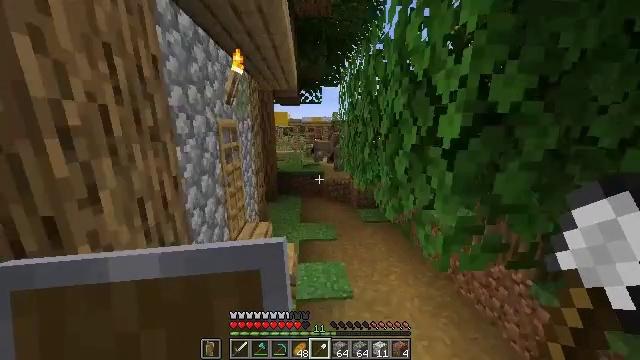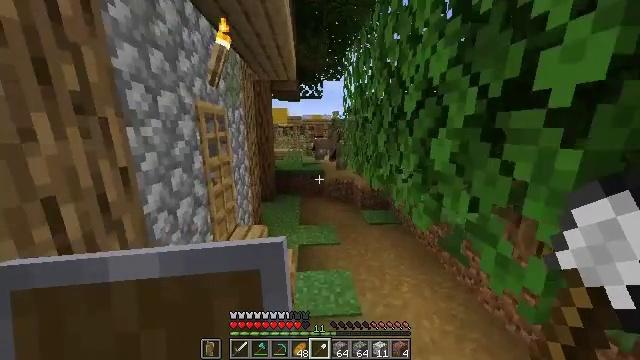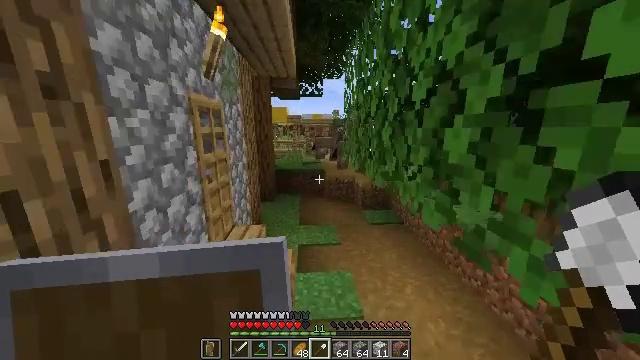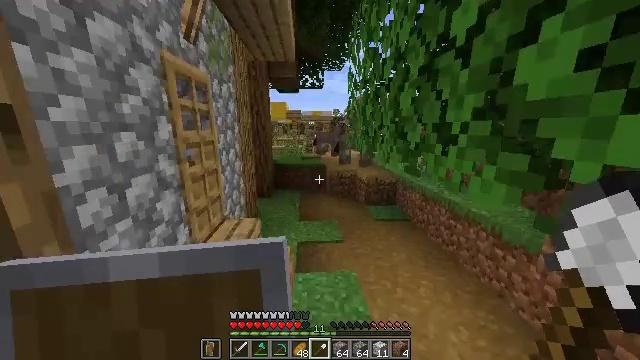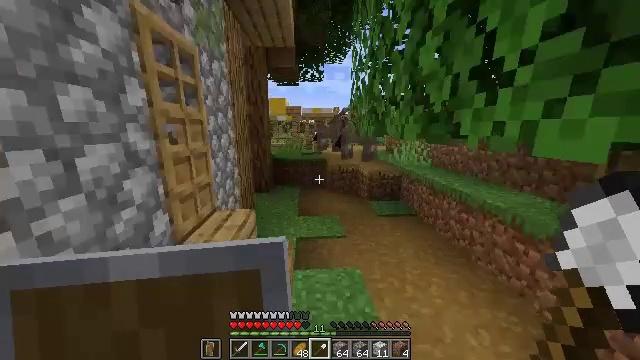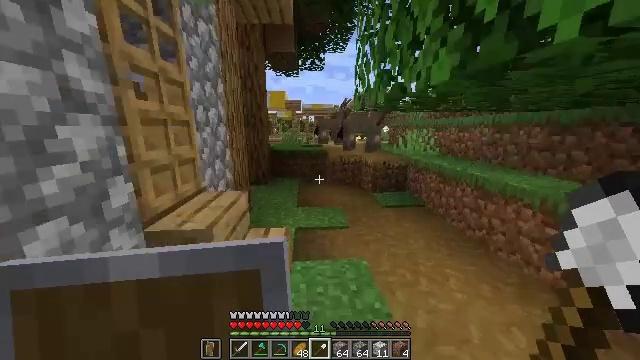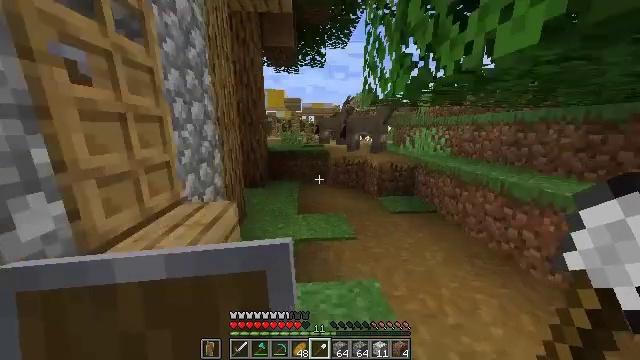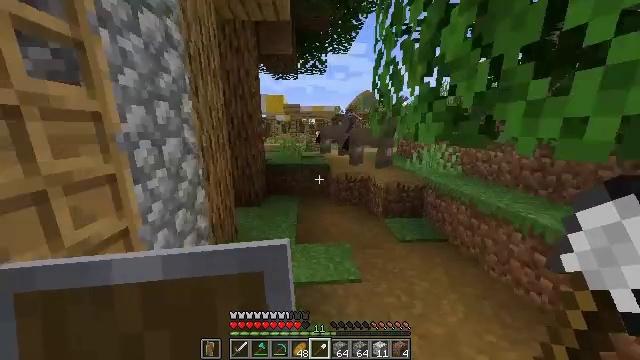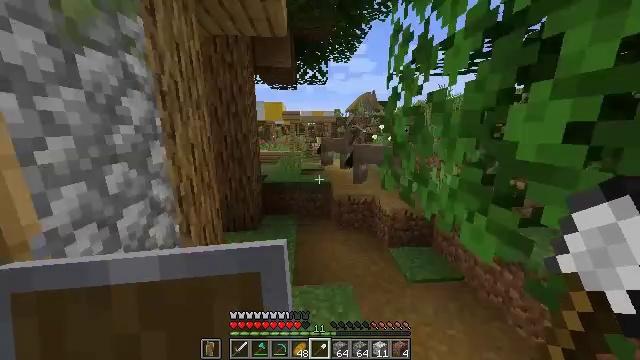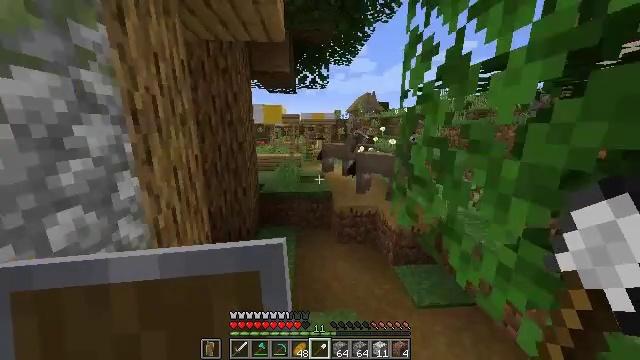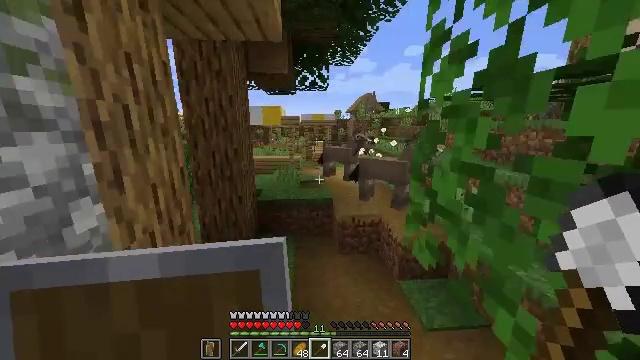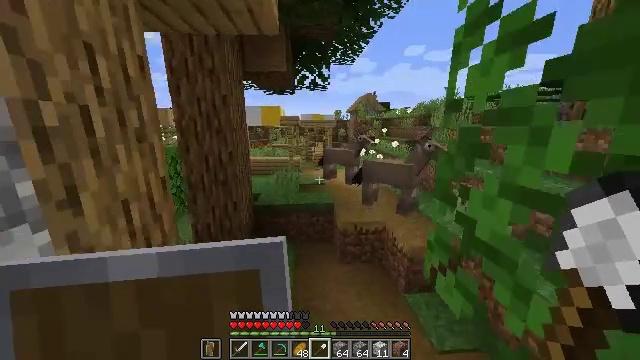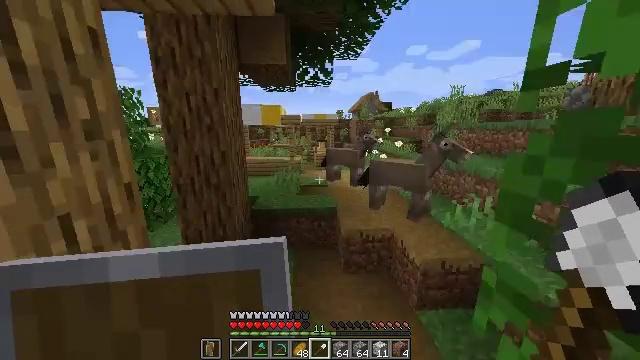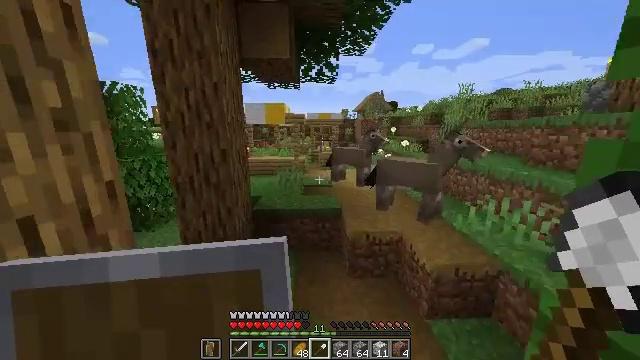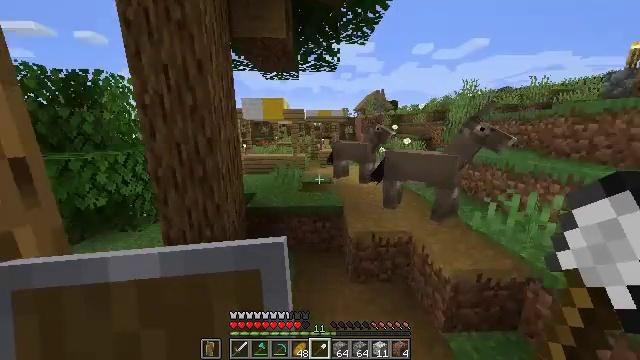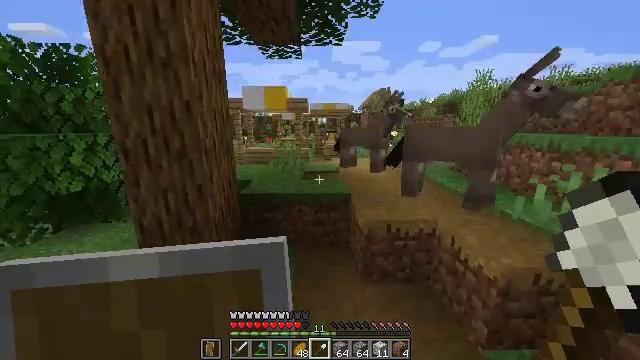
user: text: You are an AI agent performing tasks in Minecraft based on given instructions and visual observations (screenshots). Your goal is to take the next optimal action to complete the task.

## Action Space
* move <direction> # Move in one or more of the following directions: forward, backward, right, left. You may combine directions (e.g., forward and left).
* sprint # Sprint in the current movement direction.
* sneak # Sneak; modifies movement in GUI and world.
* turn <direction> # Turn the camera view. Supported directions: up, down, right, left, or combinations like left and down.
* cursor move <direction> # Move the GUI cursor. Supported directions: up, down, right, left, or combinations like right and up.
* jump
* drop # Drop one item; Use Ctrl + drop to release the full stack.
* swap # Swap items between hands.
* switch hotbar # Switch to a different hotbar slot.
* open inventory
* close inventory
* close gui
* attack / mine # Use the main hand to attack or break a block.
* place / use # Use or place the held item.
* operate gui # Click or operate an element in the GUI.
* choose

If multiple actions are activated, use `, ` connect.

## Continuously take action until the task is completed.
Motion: motion action
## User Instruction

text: Recycle the blast furnace by breaking it.
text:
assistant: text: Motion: move forward, jump
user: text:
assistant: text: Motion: move forward
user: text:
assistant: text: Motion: move forward
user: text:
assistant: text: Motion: move forward, jump
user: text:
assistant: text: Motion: move forward, jump
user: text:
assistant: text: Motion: move forward, jump
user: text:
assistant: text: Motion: move forward, jump
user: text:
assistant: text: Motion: move forward, jump
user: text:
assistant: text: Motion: move forward, jump
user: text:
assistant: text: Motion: move forward, jump
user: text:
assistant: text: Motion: move forward, jump
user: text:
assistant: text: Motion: move forward
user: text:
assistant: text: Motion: move forward, turn left
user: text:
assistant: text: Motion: move forward
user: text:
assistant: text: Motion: move forward, turn left
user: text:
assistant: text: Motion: move forward, turn left
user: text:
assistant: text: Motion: move forward, turn left
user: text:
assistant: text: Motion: move forward
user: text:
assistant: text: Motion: move forward
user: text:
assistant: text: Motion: move forward
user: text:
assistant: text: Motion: move forward, turn left
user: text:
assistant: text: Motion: move forward, turn left, jump
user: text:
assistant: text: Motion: move forward, turn left, jump
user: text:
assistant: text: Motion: move forward, turn left, jump
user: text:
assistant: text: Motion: move forward, turn left, jump
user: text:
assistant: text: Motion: move forward, turn left, jump
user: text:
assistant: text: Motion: move forward, jump
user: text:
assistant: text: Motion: move forward and move right
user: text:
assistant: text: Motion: move forward and move right
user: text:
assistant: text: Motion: move forward and move right